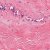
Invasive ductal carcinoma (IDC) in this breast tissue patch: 0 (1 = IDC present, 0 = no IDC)